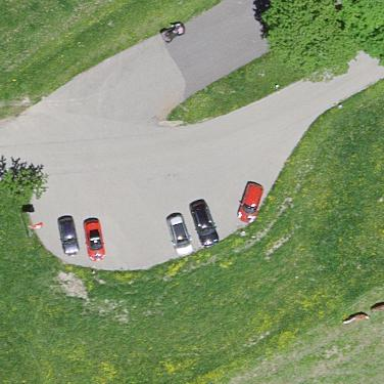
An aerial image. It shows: Parking area.